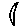
Label: moon